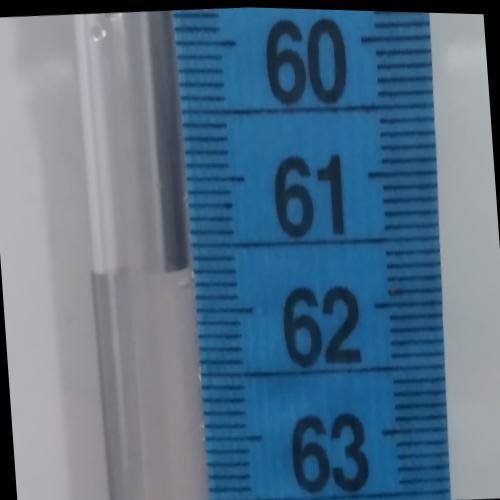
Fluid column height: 61.7 cm